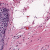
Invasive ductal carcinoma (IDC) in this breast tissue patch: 0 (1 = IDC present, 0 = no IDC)